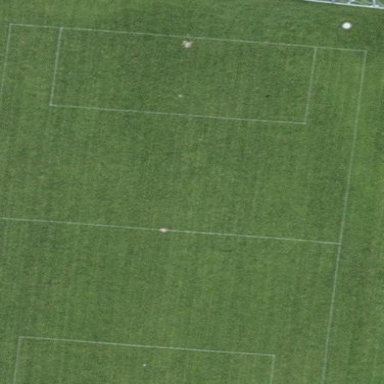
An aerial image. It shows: Soccer pitch for leisure land activities.